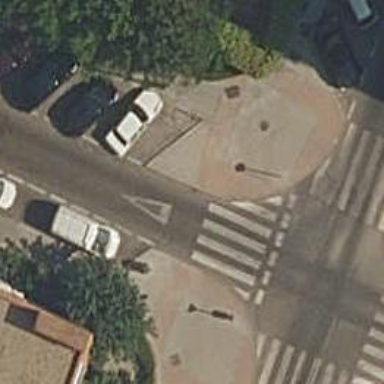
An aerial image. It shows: Marked crossing on the road.